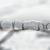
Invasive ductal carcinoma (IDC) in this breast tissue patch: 0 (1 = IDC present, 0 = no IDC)